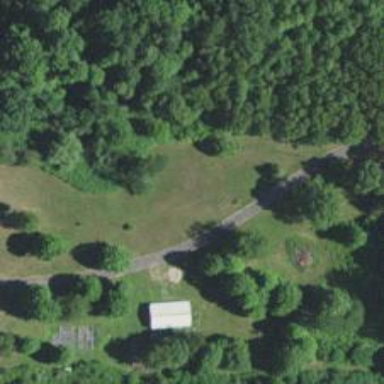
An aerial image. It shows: Driveway leading to service road.